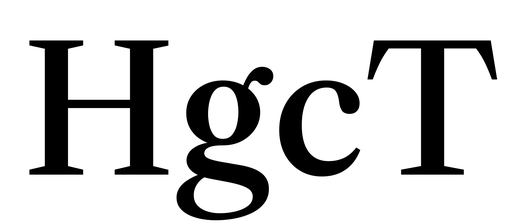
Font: LibreCaslonText_Medium